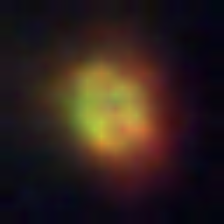
Taxon: NanoPlankton
Group: Other